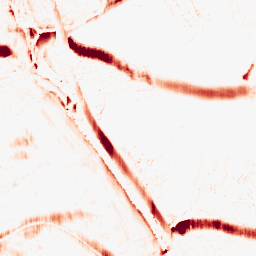
Category: morphological
Decomposition family: morphological_ellipse
Decomposition parameters: operation: opening
width: 20
height: 5
Upsampling method: cubic_mitchell
Upsampling parameters: scale: 8
Upsampling scale: 8